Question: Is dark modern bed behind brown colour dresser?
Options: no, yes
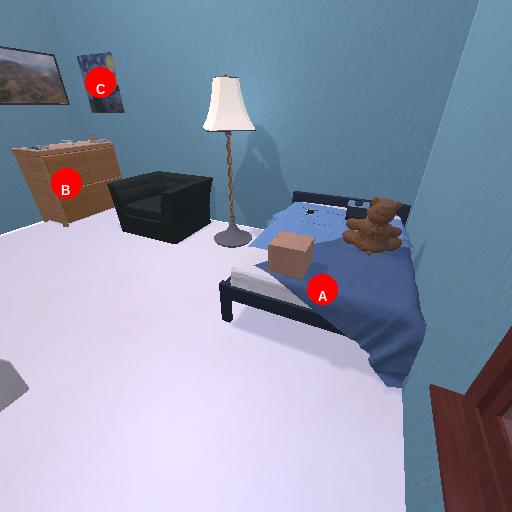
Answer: no